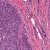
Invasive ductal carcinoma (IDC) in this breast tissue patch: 0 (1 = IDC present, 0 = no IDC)